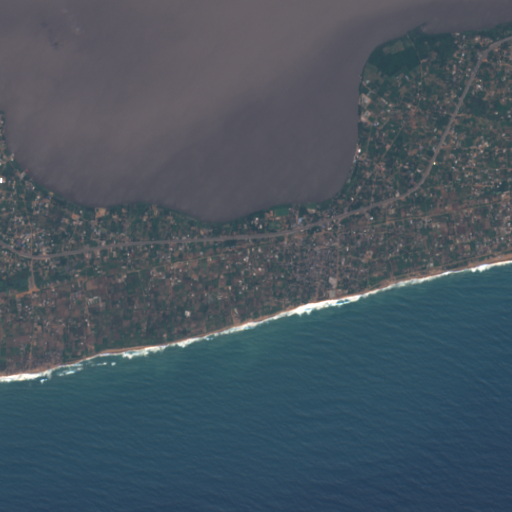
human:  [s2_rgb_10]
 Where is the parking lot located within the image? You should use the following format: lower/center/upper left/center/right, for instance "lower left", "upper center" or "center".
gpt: The parking lot is located in the center right of the image.
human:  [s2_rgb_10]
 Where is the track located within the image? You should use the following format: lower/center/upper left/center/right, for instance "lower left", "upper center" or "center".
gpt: The track is located in the center of the image.
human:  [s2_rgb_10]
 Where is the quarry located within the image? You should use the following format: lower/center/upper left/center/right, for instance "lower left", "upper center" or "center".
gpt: There is no quarry in the image.